Milling tool wear sample.
Tool blade image: 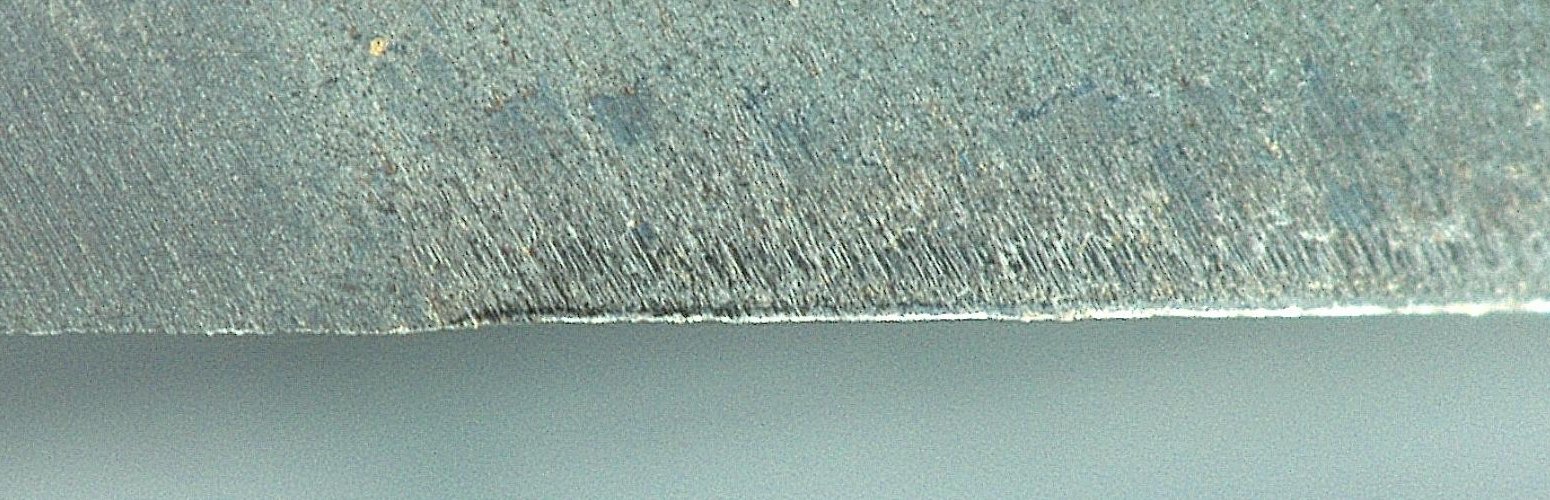
Chip image: 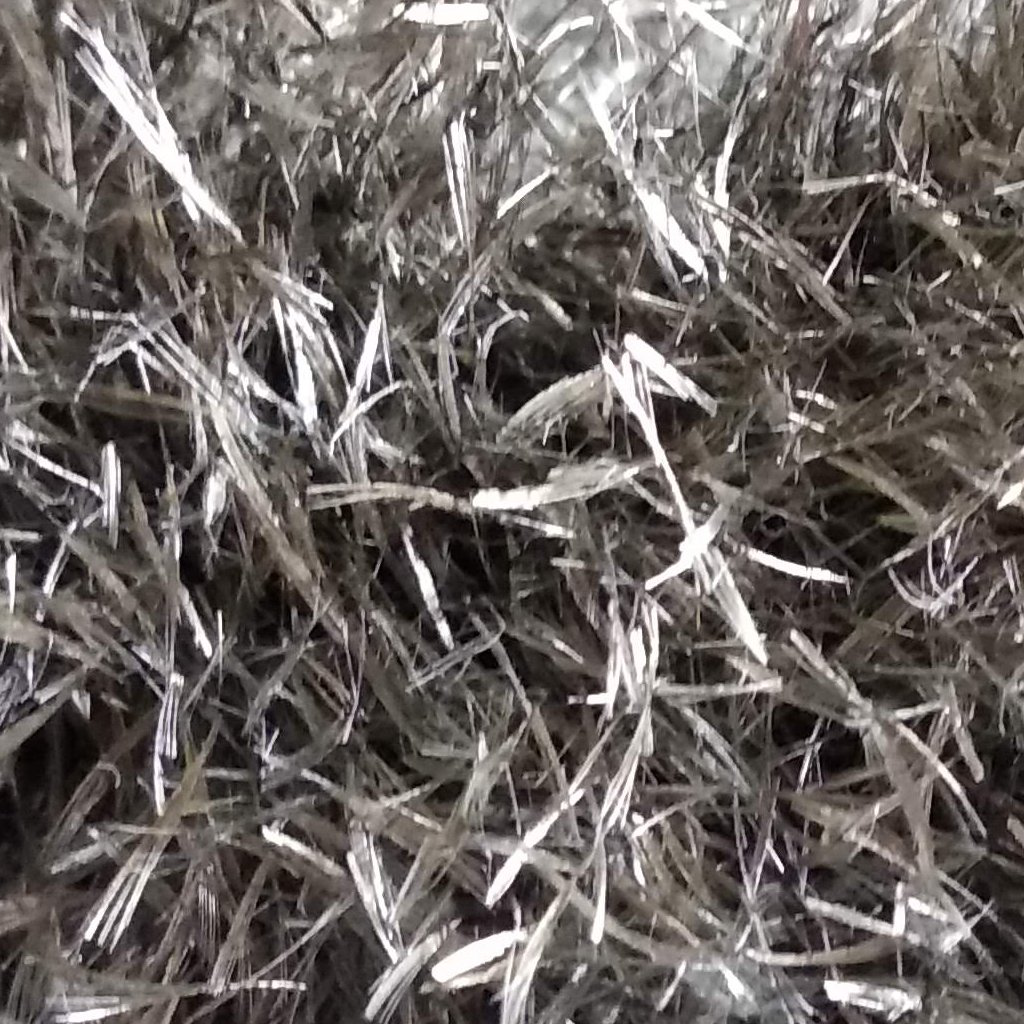
Workpiece image: 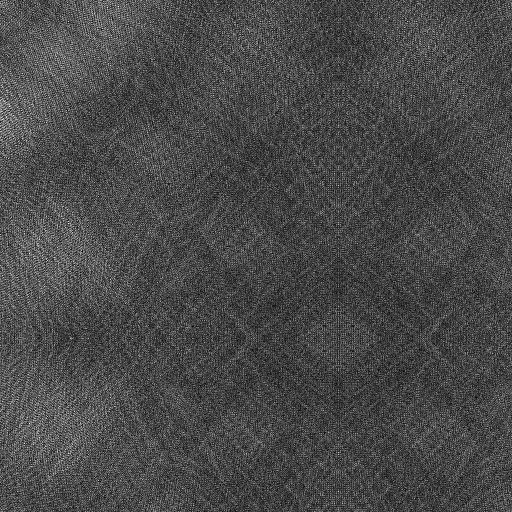
Tool wear state: sharp
Gaps: 5.3
Flank wear: 63.1
Overhang: 7.18
Force-signal Mel-spectrograms (X, Y, Z axes): 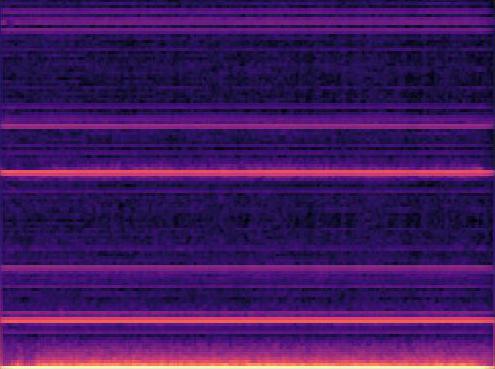 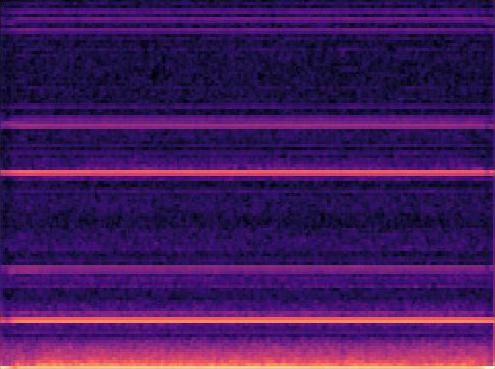 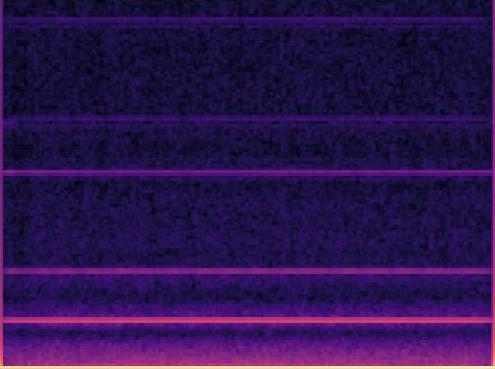
Force-signal scalograms (X, Y, Z axes): 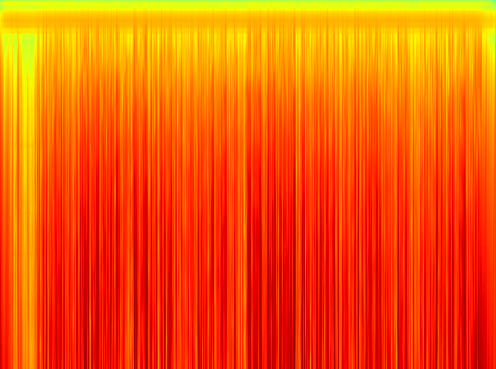 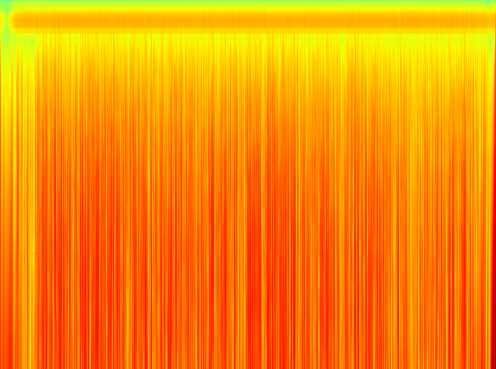 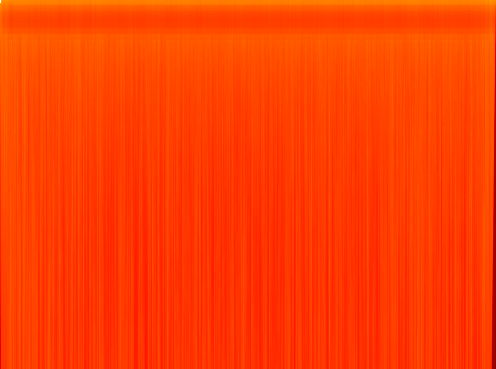
Force phase: initial_break_in_wear